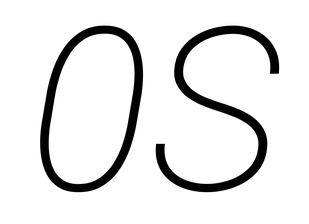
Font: Roboto-Italic_ExtraLight_Italic